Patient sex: M
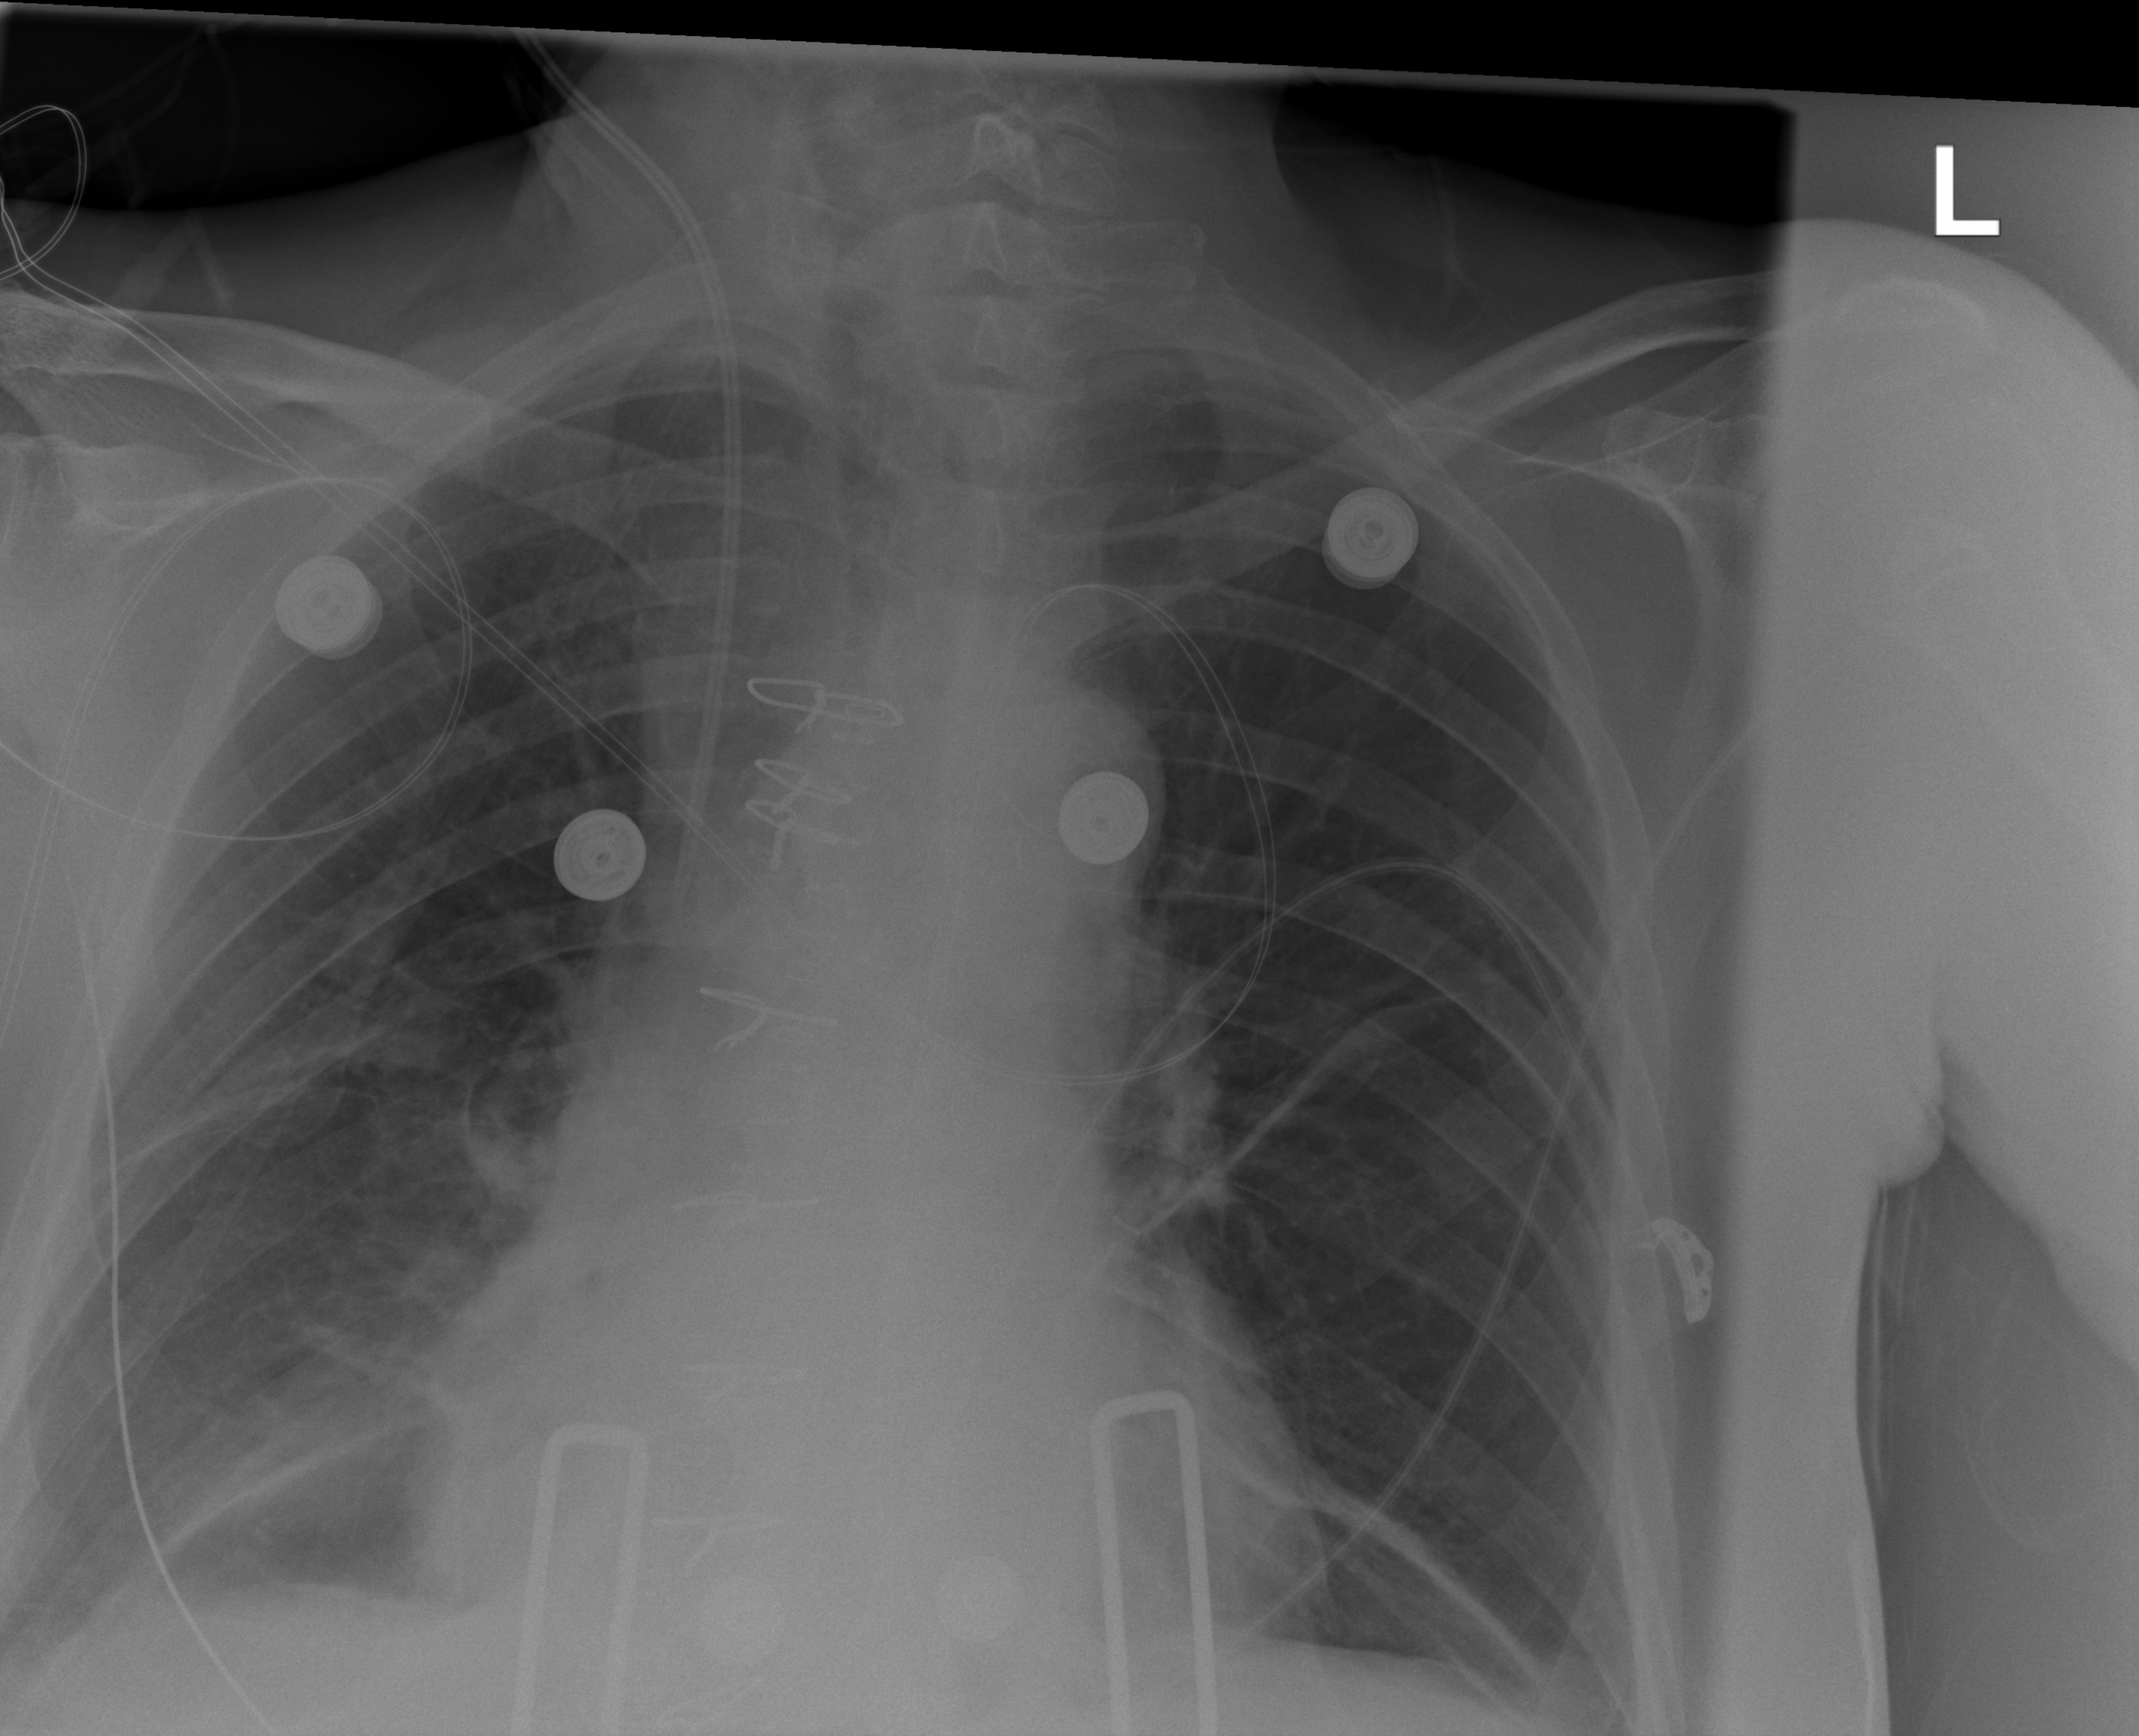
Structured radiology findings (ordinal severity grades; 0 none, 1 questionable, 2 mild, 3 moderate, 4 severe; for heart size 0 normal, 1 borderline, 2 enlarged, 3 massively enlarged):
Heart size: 1
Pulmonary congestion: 0
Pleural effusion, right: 1
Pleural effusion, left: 0
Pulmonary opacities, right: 0
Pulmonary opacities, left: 0
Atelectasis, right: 2
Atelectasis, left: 2